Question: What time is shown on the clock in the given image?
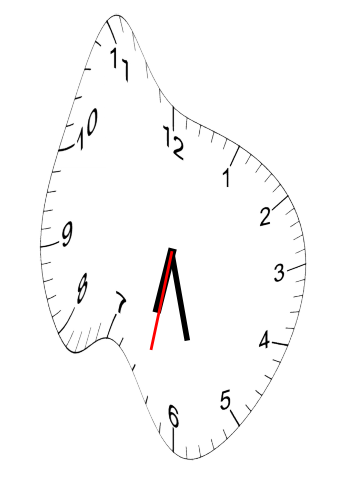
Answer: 06:27:32